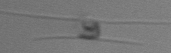
Label: Chaetoceros_similis